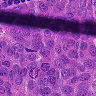
Metastatic tissue present: yes